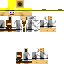
A male human skin with light skin, wearing blonde long hair dressed in a blue tshirt and red pants, featuring a closed mouth.